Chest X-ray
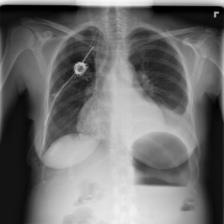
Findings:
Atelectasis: negative
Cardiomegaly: negative
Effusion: positive
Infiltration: negative
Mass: negative
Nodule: negative
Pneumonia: negative
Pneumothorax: positive
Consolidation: positive
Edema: negative
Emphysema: negative
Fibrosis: negative
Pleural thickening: negative
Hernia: negative